Brain MRI, t1w sequence, axial 2D slice.
Patient: age 35, sex F, weight 95 kg, height 1.95 m
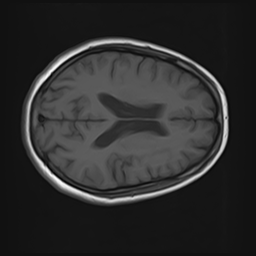